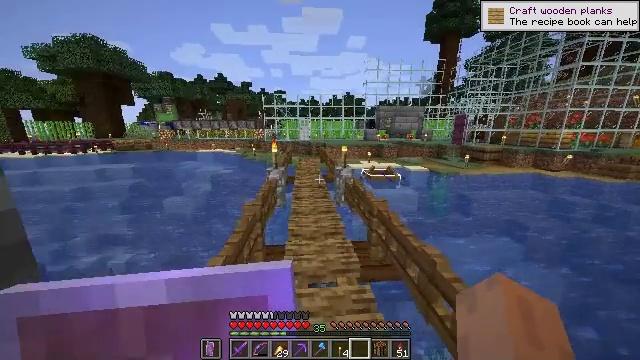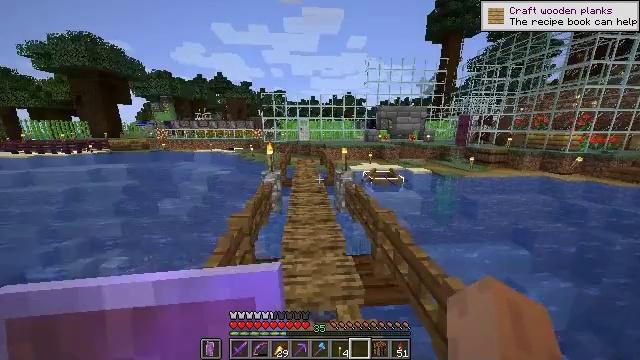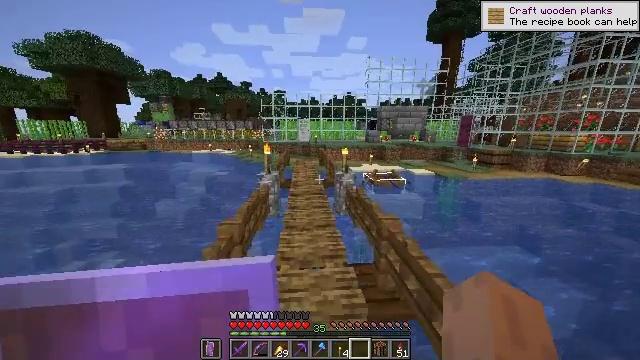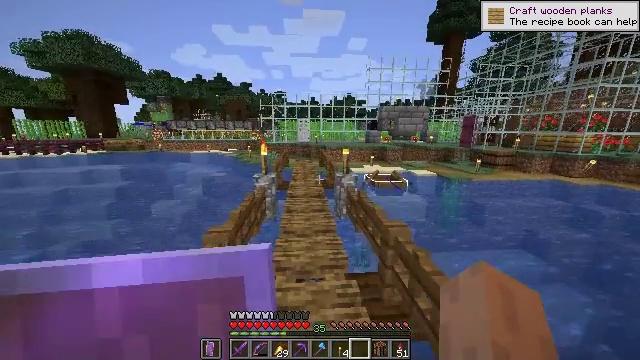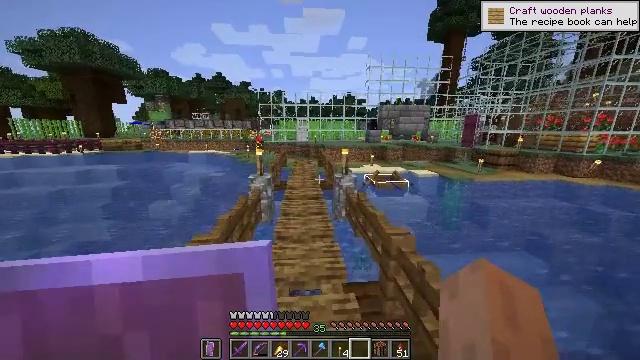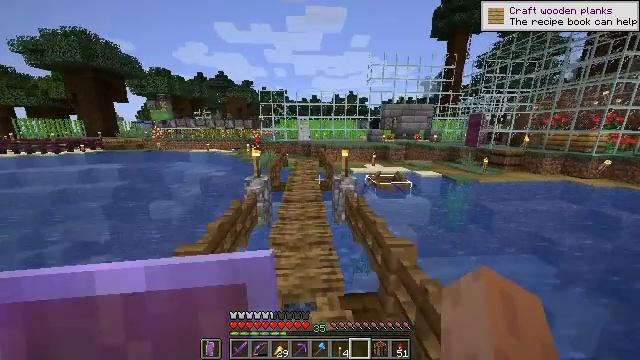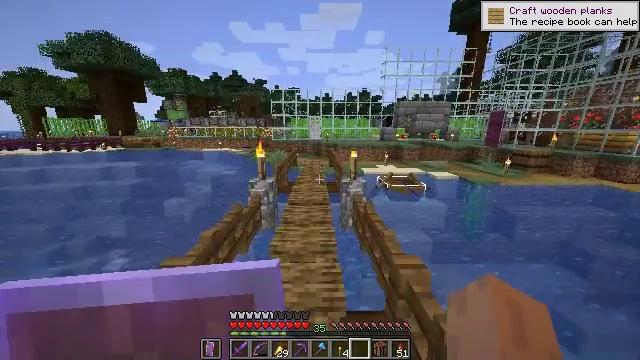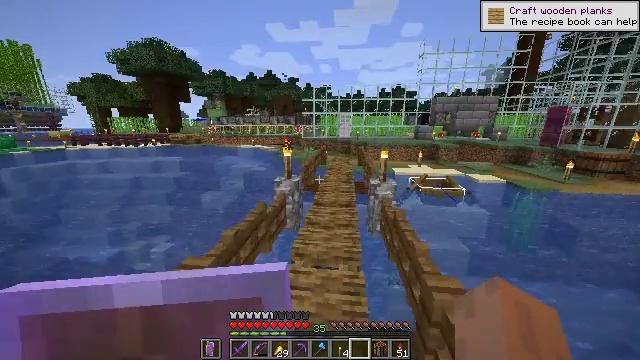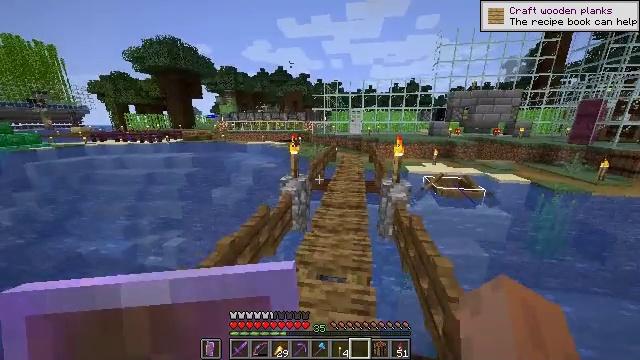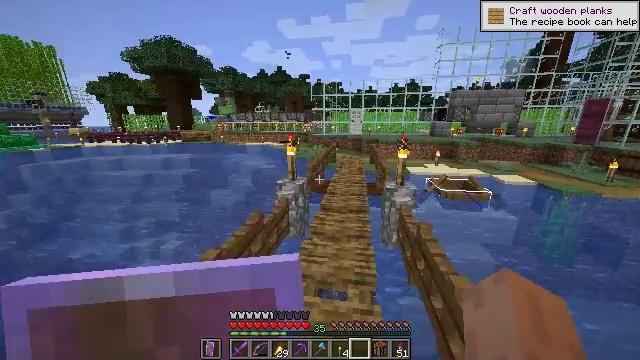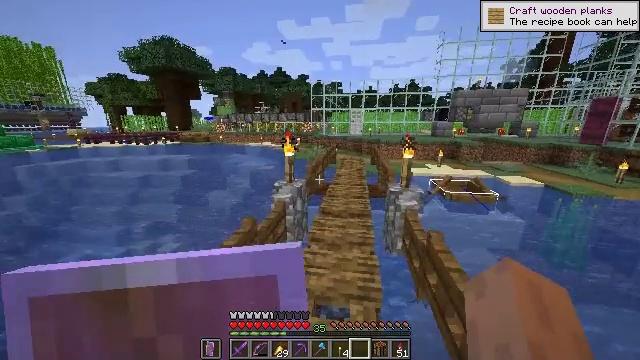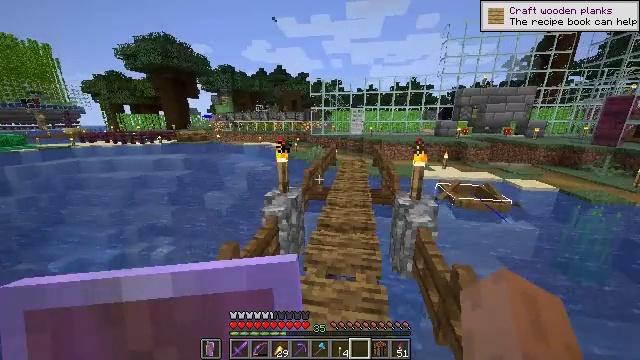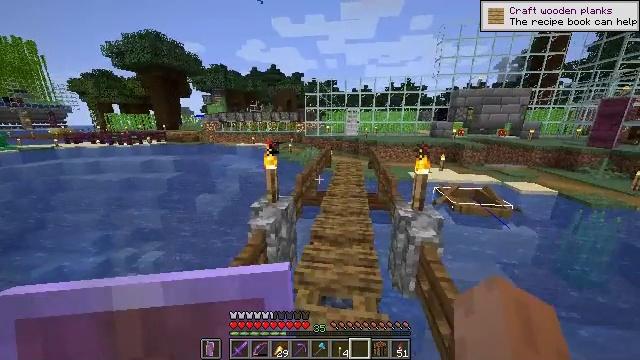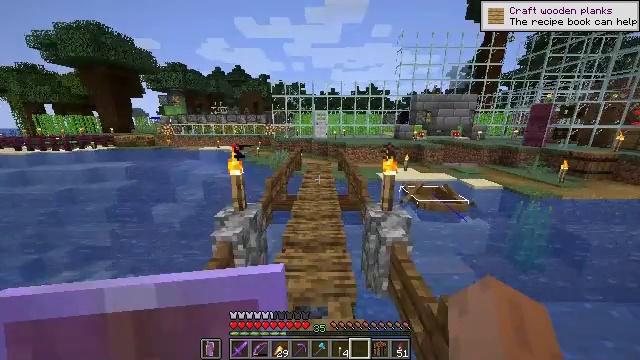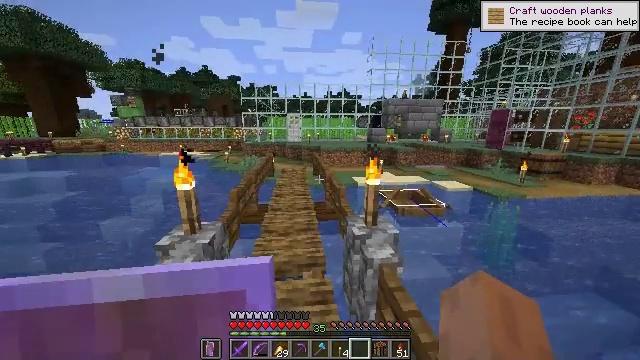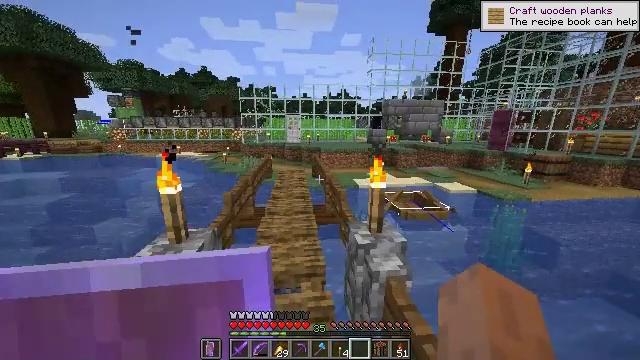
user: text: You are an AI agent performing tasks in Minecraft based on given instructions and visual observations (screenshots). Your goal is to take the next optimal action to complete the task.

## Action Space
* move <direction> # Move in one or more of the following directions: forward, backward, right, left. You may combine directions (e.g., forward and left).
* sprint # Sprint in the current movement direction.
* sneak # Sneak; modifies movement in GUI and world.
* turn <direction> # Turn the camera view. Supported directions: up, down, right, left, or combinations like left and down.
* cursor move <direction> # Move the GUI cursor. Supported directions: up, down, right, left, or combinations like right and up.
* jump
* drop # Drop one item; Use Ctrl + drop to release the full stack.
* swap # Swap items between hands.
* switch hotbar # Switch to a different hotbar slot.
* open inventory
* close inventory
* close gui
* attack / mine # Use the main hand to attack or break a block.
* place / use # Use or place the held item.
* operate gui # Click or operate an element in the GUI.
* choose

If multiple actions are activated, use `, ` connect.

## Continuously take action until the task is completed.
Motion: motion action
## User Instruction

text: Gather materials by mining the weeping vines plant.
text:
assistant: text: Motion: move forward, sprint
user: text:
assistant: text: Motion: move forward, sprint
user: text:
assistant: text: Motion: move forward, sprint
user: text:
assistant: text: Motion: move forward and move right, sprint
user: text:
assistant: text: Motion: move forward and move right, sprint
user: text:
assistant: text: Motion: move forward, sprint, turn left
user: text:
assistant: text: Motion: move forward, sprint, turn left
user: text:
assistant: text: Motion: move forward, sprint, turn left and down
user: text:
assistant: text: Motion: move forward, sprint
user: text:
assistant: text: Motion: move forward, sprint
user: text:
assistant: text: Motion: move forward, sprint
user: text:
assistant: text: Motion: move forward, sprint, turn right
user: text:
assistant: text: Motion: move forward, sprint, turn right
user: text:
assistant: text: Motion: move forward, sprint, turn right
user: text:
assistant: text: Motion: move forward, sprint
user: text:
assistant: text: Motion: move forward, sprint
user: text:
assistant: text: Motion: move forward, sprint
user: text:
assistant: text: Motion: move forward, sprint, turn left
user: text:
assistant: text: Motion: move forward, sprint, turn left
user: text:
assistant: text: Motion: move forward, sprint, turn left
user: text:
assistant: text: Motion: move forward, sprint
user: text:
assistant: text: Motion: move forward, sprint
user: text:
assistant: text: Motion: move forward, sprint
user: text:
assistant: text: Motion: move forward, sprint
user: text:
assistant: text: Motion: move forward, sprint
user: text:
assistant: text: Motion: move forward, sprint
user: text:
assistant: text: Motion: move forward, sprint
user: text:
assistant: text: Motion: move forward, sprint
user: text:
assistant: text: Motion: move forward, sprint
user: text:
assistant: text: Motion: move forward, sprint